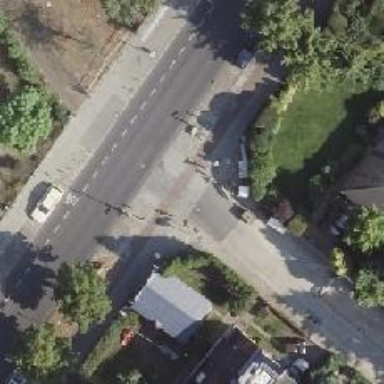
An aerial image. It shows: Unmarked crossing on the road.